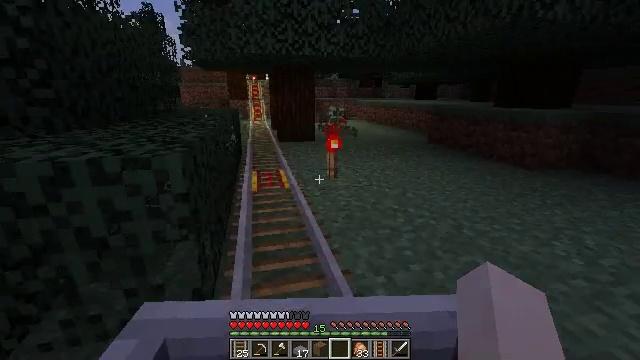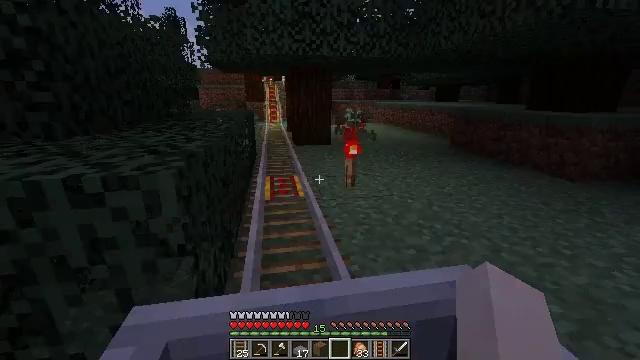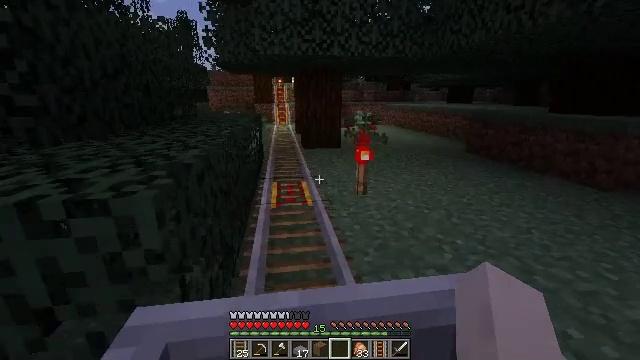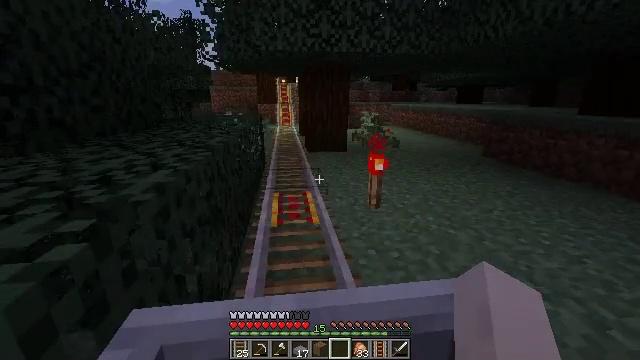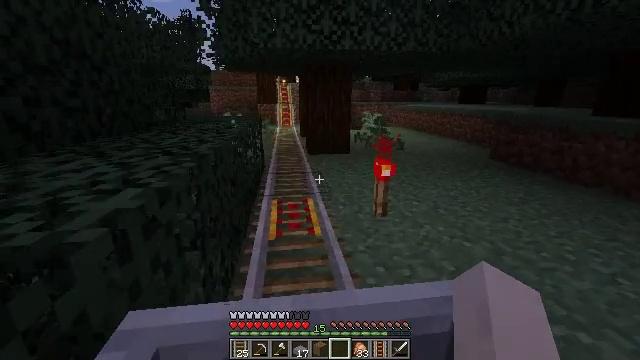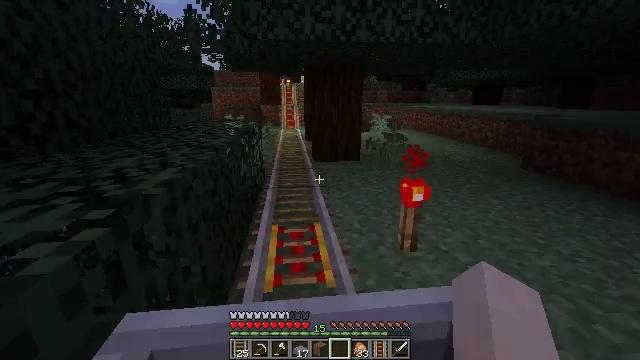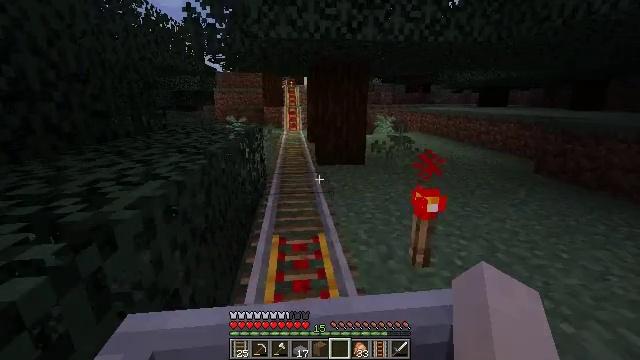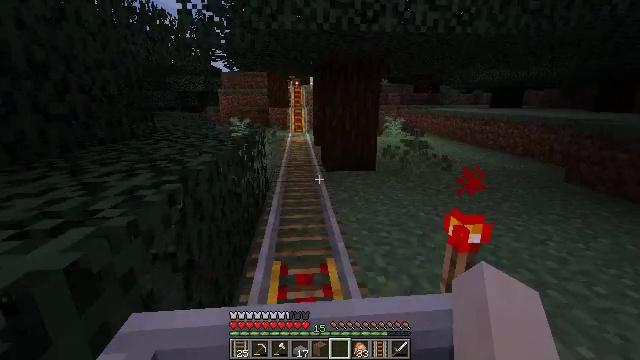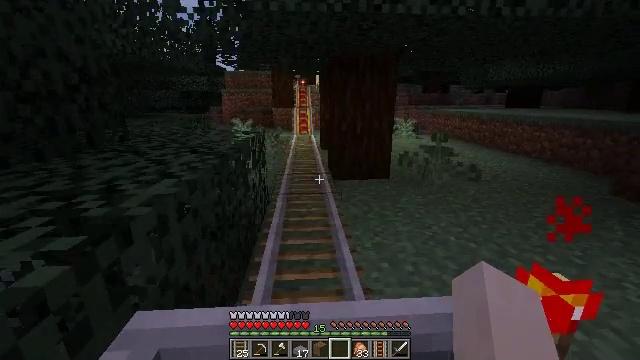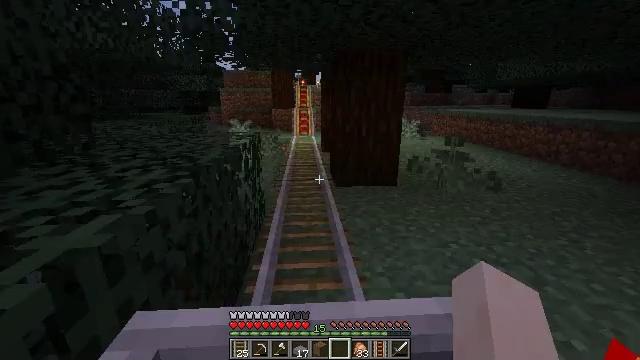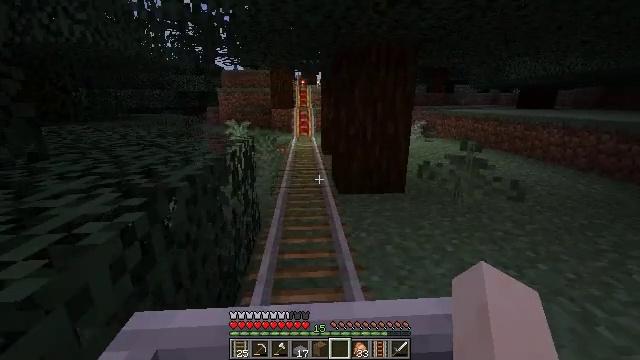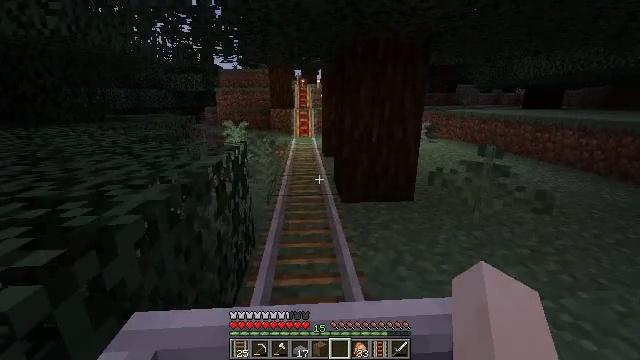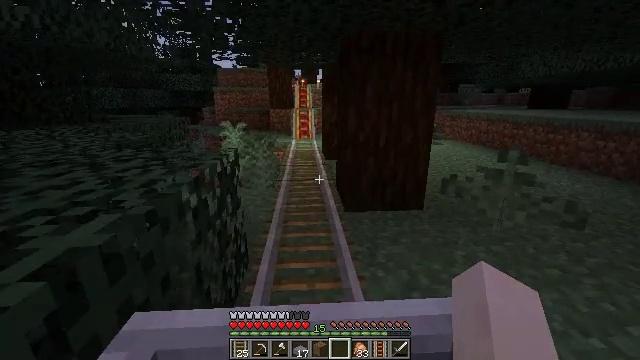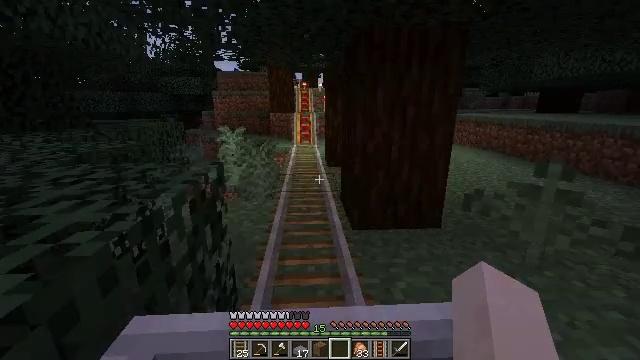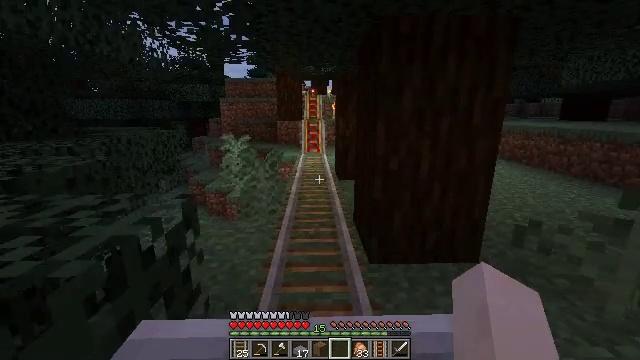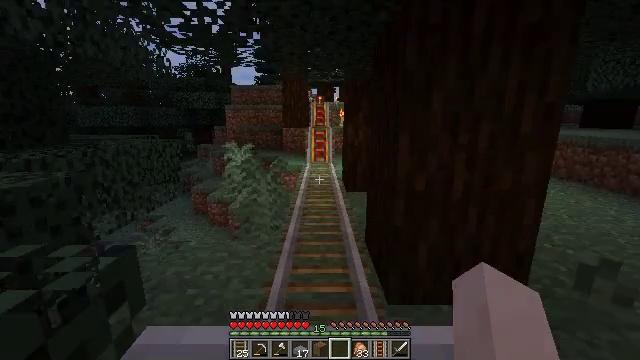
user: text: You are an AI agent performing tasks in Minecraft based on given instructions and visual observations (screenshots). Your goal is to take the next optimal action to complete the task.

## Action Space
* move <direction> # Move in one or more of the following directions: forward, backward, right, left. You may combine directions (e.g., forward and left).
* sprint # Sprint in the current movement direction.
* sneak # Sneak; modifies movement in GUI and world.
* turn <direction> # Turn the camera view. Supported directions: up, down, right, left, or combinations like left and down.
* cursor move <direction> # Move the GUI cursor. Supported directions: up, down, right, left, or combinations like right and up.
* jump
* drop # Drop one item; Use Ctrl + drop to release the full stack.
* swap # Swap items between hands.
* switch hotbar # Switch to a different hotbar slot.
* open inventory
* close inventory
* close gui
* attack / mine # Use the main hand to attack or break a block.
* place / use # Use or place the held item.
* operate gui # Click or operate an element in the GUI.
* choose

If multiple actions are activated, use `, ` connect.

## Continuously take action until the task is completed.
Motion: motion action
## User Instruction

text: Collect rails for building a railway.
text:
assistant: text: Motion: turn left
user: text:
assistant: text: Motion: turn left
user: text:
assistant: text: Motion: no_op
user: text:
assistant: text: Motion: no_op
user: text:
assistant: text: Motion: turn left
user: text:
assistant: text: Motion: turn left
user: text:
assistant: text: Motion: turn left
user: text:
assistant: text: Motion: no_op
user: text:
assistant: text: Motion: no_op
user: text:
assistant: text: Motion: no_op
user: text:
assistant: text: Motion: no_op
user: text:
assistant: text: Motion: no_op
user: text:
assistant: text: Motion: turn left
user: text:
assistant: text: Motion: turn left and up
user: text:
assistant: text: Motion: turn left and up
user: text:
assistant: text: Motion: no_op
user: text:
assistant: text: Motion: turn up
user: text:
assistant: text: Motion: no_op
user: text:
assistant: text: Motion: no_op
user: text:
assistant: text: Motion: no_op
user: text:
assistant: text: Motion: no_op
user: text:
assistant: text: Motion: no_op
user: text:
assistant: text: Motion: no_op
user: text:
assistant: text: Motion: no_op
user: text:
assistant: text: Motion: no_op
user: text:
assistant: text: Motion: no_op
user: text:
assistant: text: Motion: no_op
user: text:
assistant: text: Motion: no_op
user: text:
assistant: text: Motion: no_op
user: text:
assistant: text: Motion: no_op